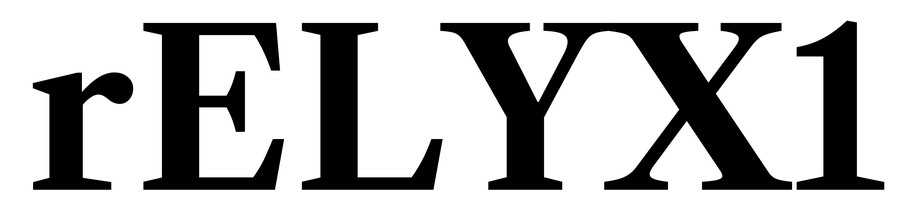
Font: LibreCaslonText_Bold